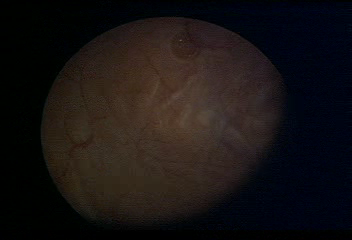
Modality: WLC
Class: Normal mucosa
Bladder cancer association: No